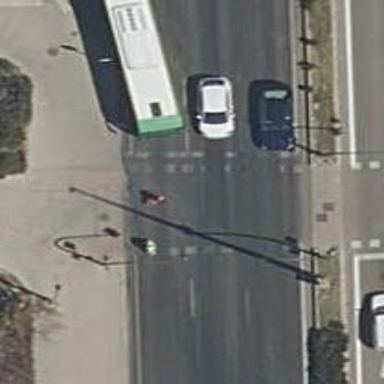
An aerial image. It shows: Traffic signals at road crossing.